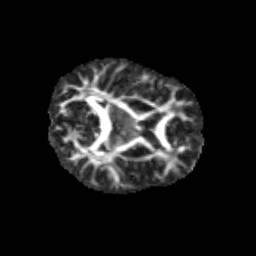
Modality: FA
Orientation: axial
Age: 11
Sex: male
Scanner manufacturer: siemens
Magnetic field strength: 3 T
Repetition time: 3.8 s
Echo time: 0.07 s